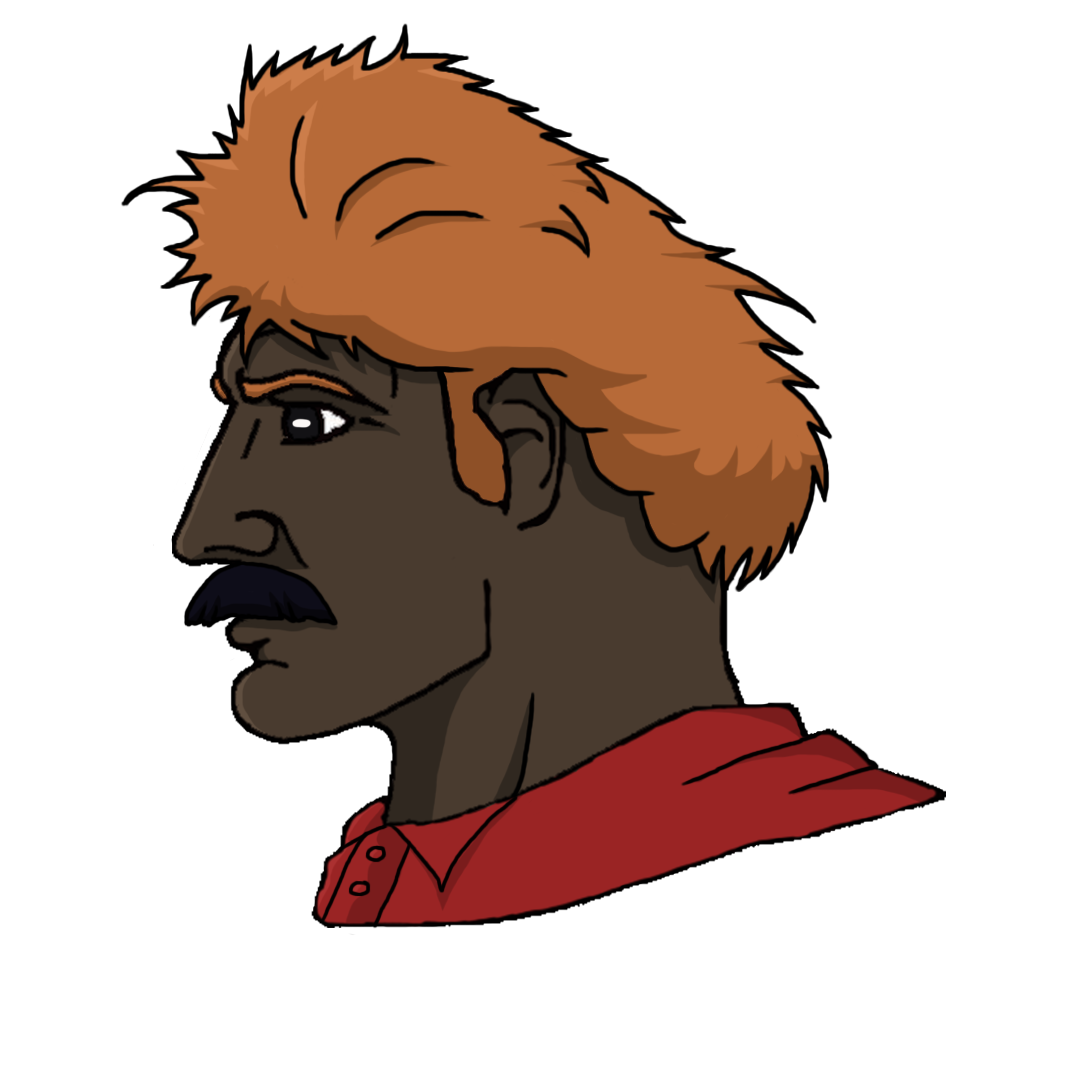
Label: 4_Yes_Chad